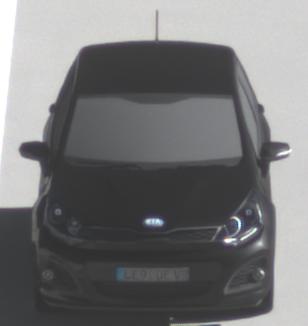
Make: KIA
Model: Rio 1.2
Detailed model: Rio (UB)
Model produced from: 2011/09
Model produced until: 2015/01
Doors: 3
Color: black
Road condition: dry road
Daytime: morning or afternoon
Contrast: high contrast